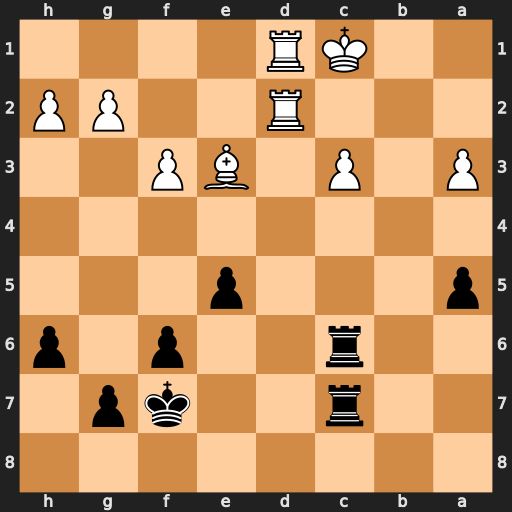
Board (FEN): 8/2r2kp1/2r2p1p/p3p3/8/P1P1BP2/3R2PP/2KR4
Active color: b
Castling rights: -
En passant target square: -
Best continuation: Rxc3+ Kb2 Rxe3